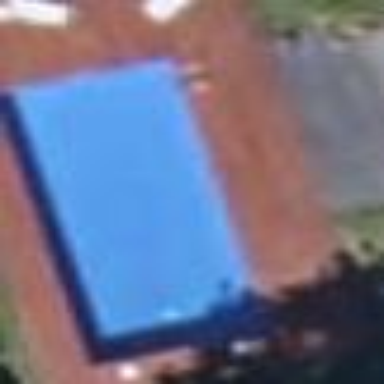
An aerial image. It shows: Swimming pool located in leisure land.